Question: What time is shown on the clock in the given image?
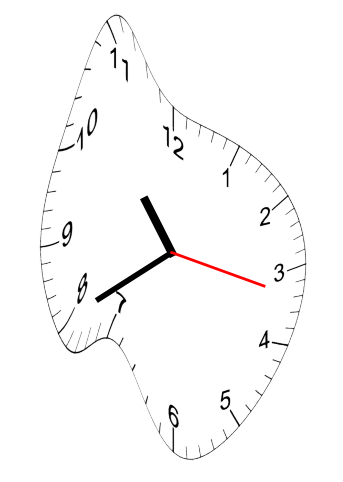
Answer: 10:40:17